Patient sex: F
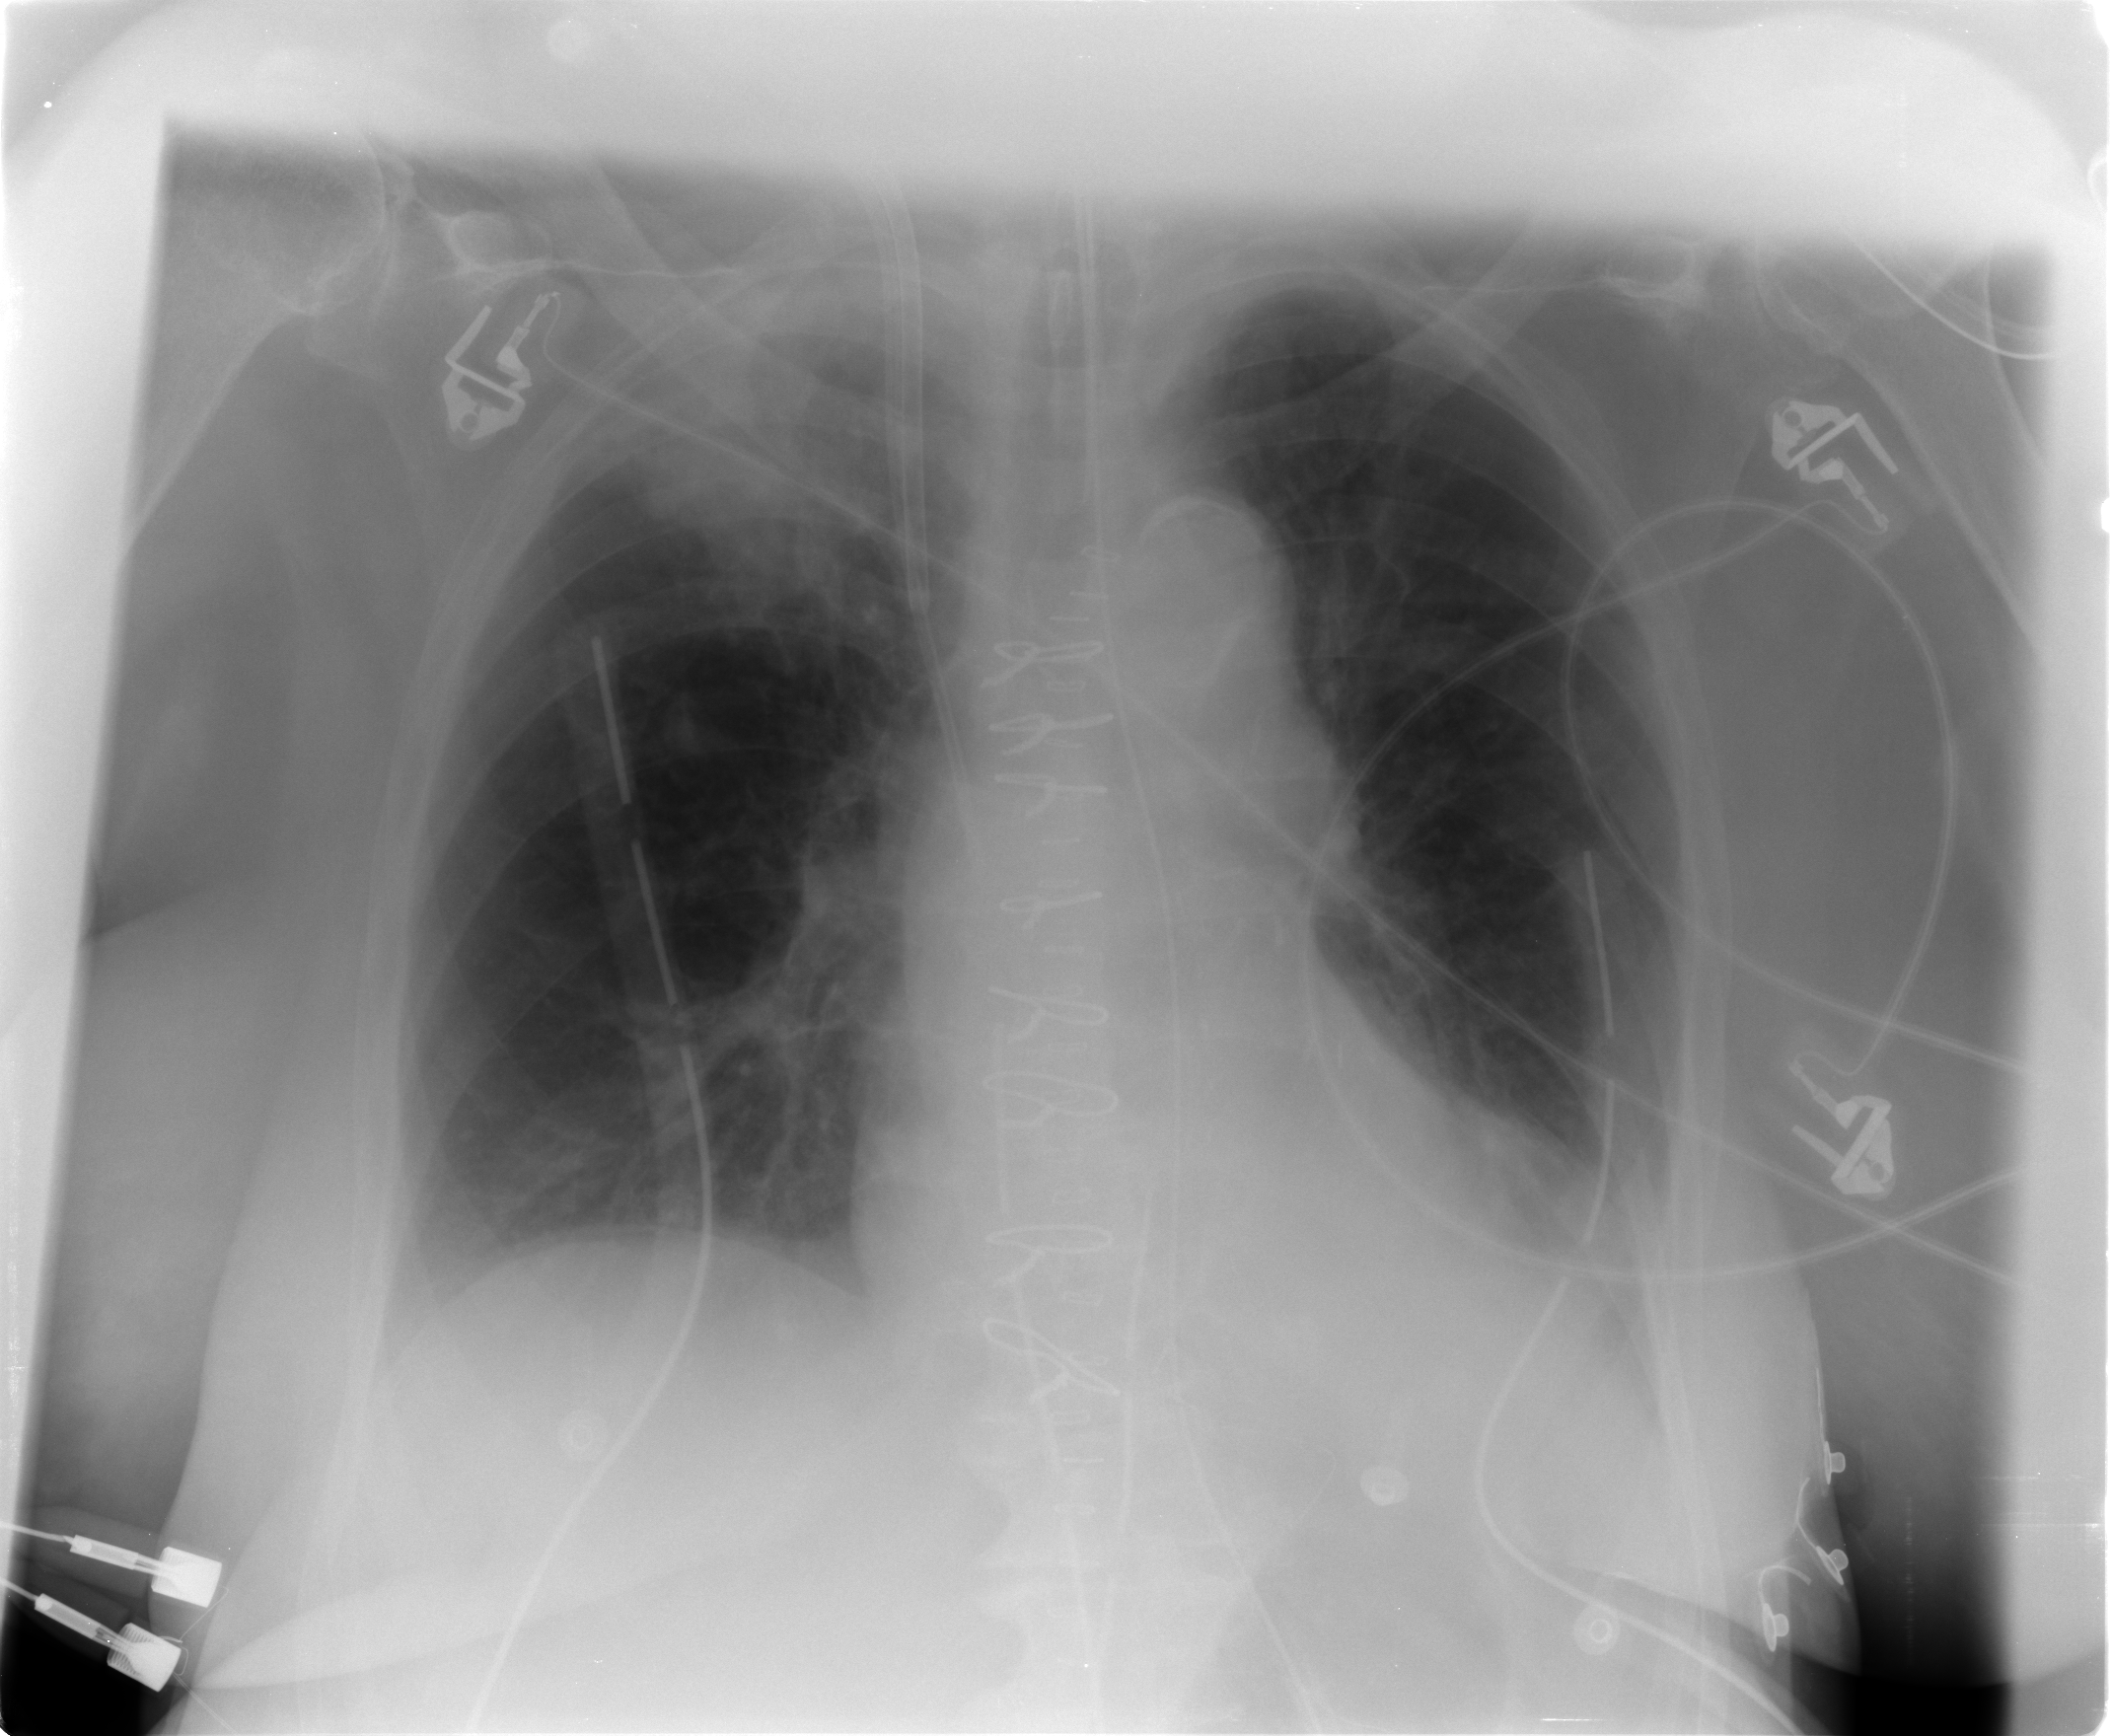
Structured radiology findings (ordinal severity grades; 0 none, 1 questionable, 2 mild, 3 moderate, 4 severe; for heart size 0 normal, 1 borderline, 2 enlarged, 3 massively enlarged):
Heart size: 2
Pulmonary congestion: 2
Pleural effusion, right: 0
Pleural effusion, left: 1
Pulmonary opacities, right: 2
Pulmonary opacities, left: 0
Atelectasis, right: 1
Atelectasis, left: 1